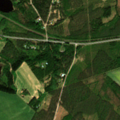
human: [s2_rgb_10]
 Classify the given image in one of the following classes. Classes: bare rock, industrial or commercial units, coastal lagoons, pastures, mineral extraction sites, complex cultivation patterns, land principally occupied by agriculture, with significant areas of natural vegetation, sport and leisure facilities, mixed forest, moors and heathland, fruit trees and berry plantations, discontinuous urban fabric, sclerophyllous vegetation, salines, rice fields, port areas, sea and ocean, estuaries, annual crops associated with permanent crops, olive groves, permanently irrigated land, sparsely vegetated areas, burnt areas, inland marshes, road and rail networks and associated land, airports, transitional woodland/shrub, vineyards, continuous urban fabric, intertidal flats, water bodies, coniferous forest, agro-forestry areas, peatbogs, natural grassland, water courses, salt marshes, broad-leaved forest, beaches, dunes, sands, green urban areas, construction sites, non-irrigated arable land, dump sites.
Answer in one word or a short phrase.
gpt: non-irrigated arable land, coniferous forest, mixed forest, transitional woodland/shrub